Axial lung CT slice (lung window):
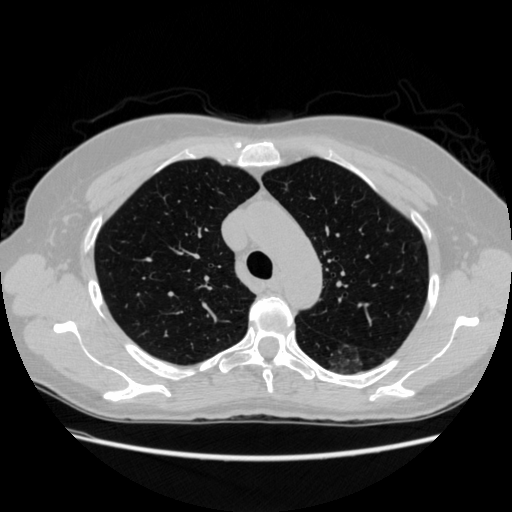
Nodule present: yes
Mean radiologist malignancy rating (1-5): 4.5